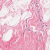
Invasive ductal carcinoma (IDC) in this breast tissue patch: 0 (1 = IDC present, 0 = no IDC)